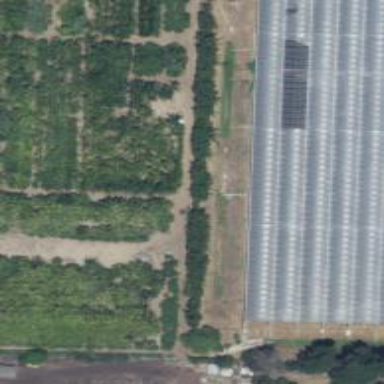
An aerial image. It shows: Orchard with palm trees.